Interaction volume radius: 5 \u00c5
Interaction volume height: 25 \u00c5
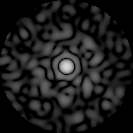
Disorder parameter: 0.8917